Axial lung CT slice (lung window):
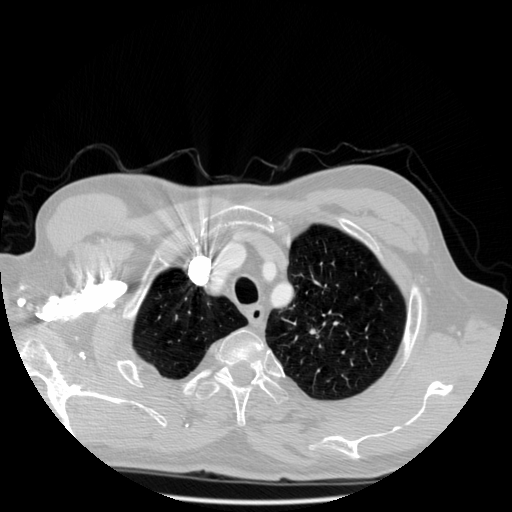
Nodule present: no